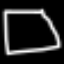
Label: square